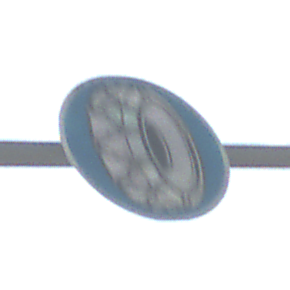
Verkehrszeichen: SchneekettenVorgeschrieben
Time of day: MorningAfternoon
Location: Outdoor (Suburban)
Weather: PartlyCloudy
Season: NotSpecified
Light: Natural